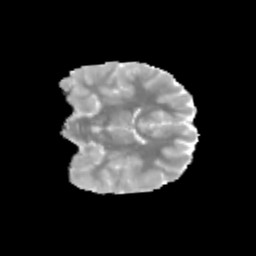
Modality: MD
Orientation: coronal
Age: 8
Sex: male
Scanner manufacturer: siemens
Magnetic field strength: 3 T
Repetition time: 3.8 s
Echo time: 0.07 s